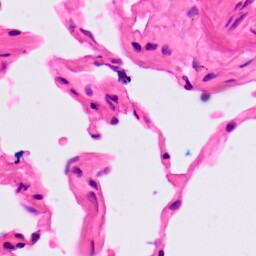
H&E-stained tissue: Lung